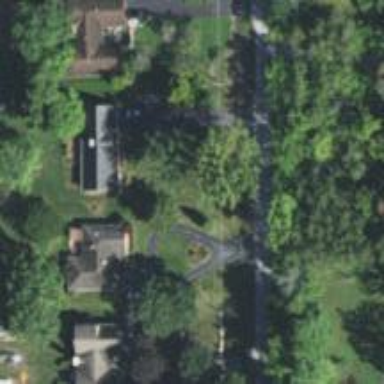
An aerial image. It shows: Driveway leading to service road.